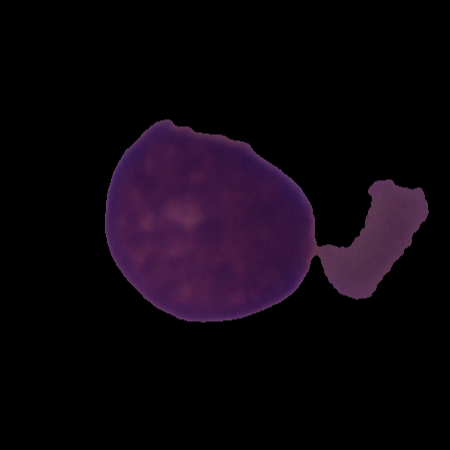
Label: cancer